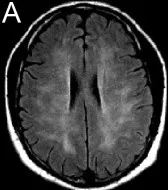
Brain magnetic resonance images before . (A) T2-weighted FLAIR imaging demonstrates bilateral, diffuse hyperintense lesions in the white matter with sparing of the cortical U fibers.
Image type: radiology (mri)